Current action and preconditions to check: trajectory_clear

Your task: For each precondition in the list above, predict whether it will hold at this action.

Consider the current scene as observed from the mobile robot's camera, and analyze the predicted future states of all dynamic agents (e.g., people, animals, vehicles, or any moving entities) within the NEXT SECOND.

IMPORTANT: Only answer "very likely" if you are absolutely certain—based on strong, clear evidence—that a dynamic agent will violate the precondition in the predicted future state. Do NOT answer "very likely" for unlikely, ambiguous, or low-probability risks.

Ask yourself for each precondition: Is there a high probability, with clear and convincing evidence, that the predicted future states of any dynamic agent will interfere with the predicted future state of the currently executing action within the NEXT SECOND, causing that precondition to fail?

Assess the risk level based on these predictions. Use "likely" or "very likely" if motions create a clear risk of interference.

Use "neutral" or "improbable" if agents are nearby but their predicted paths are clearly diverging or non-conflicting.

Failure Risk Categories: "very improbable", "improbable", "neutral", "likely", "very likely"

Answer Format: Output ONLY the probability_of_failure value from these categories: "very improbable", "improbable", "neutral", "likely", "very likely"

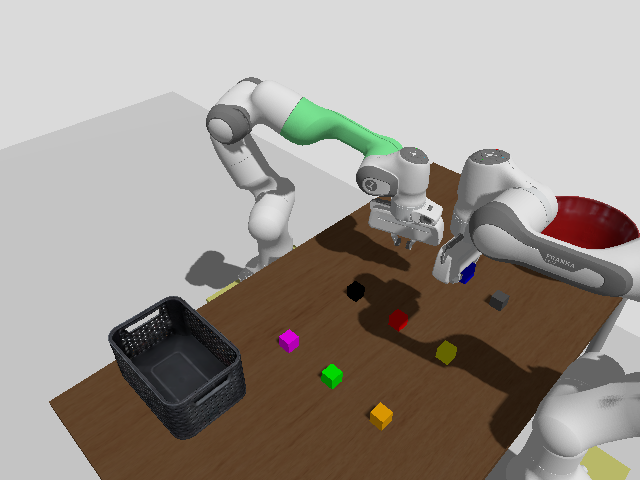

Answer: improbable